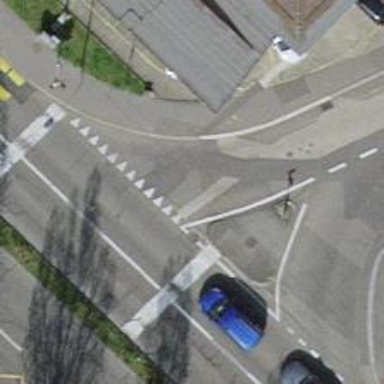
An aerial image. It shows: Secondary road leading to roundabout.